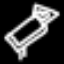
Label: bed